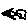
Label: fish